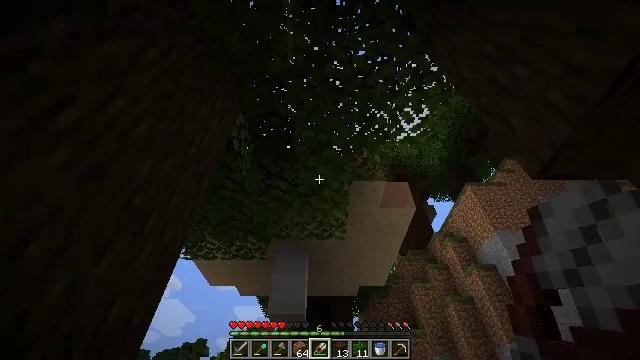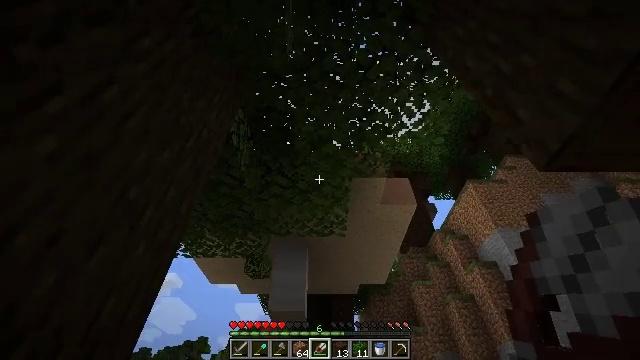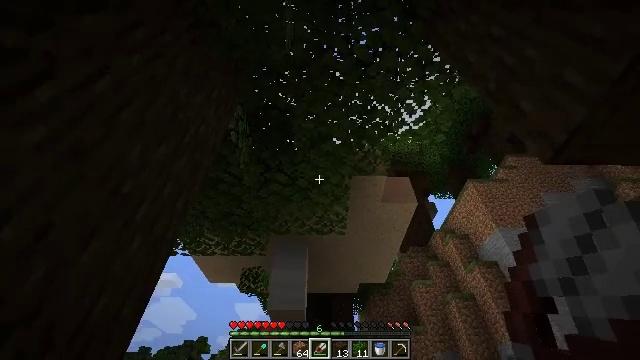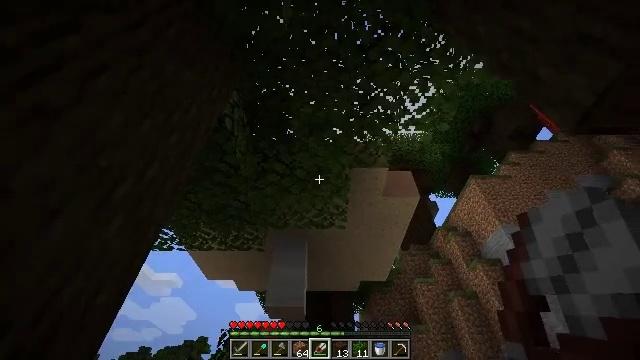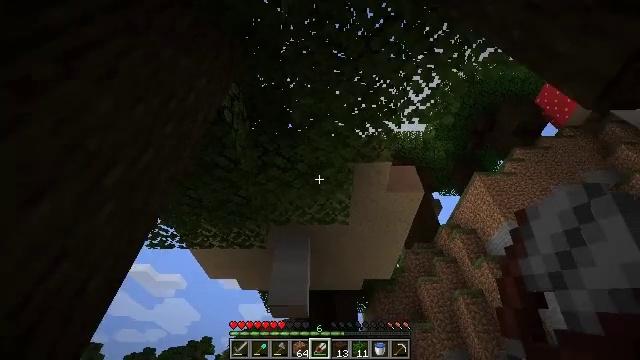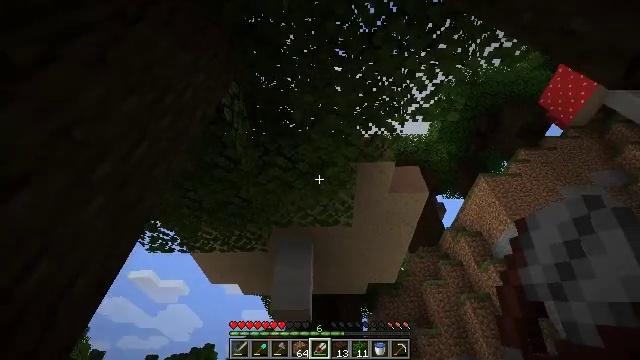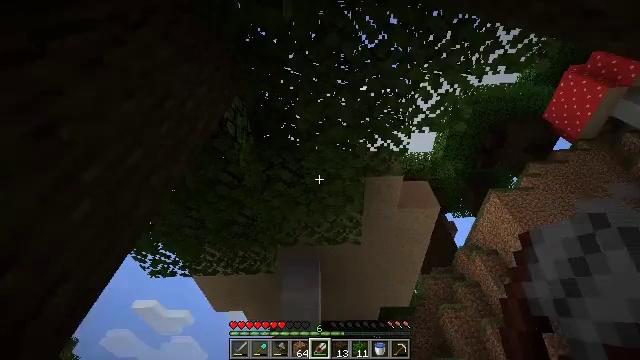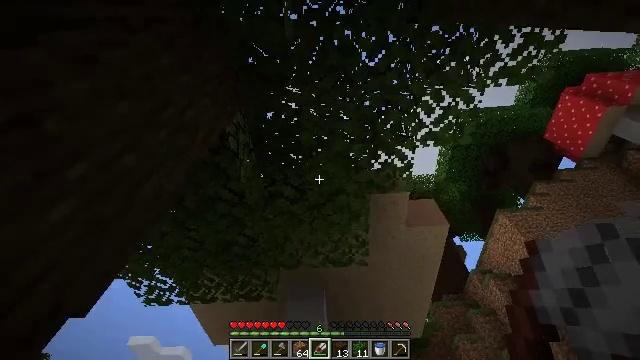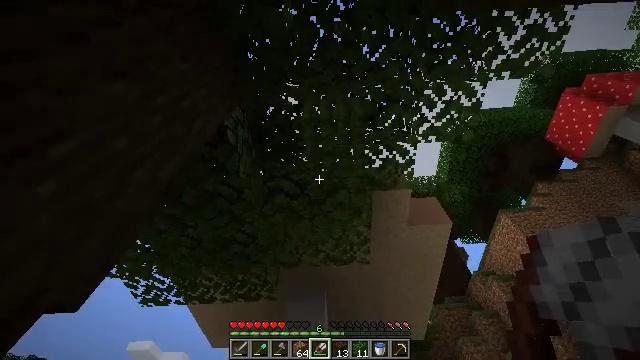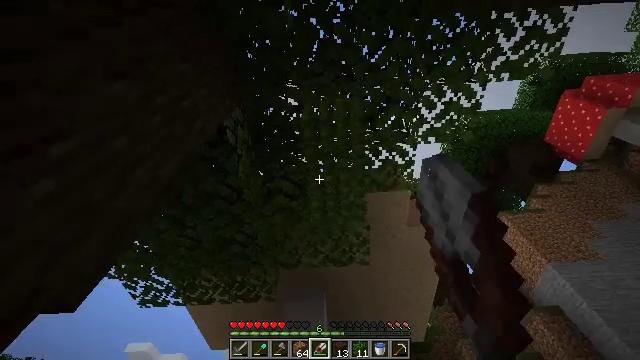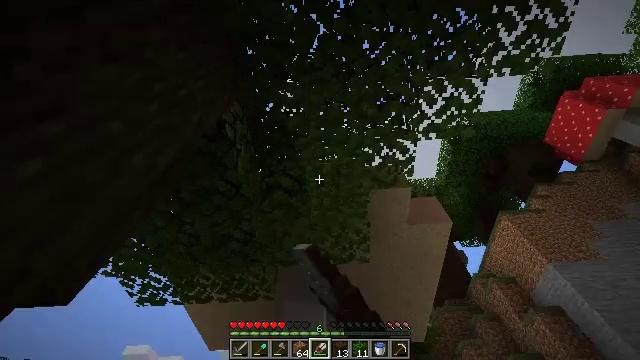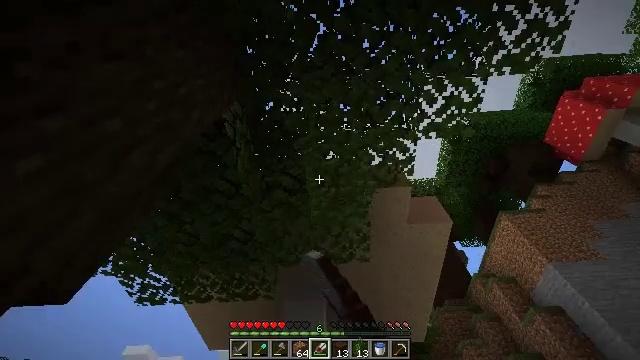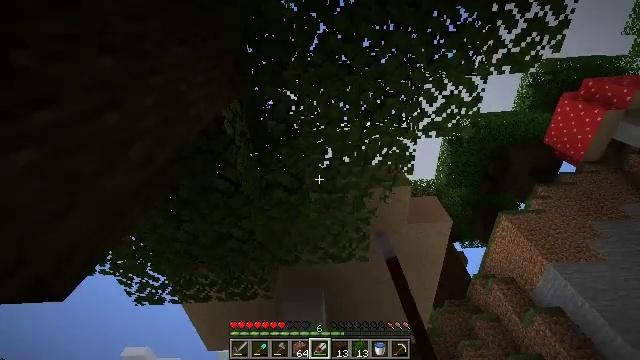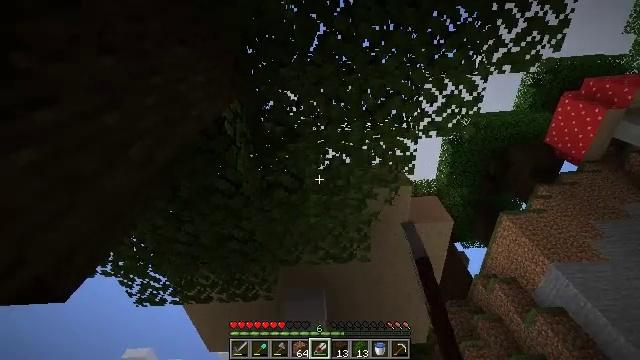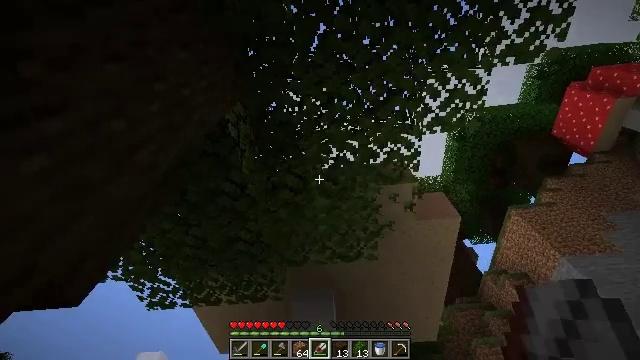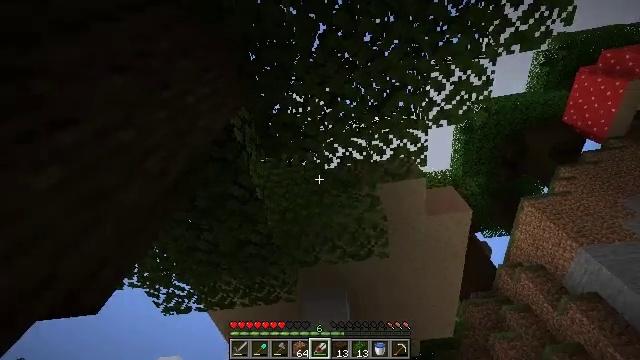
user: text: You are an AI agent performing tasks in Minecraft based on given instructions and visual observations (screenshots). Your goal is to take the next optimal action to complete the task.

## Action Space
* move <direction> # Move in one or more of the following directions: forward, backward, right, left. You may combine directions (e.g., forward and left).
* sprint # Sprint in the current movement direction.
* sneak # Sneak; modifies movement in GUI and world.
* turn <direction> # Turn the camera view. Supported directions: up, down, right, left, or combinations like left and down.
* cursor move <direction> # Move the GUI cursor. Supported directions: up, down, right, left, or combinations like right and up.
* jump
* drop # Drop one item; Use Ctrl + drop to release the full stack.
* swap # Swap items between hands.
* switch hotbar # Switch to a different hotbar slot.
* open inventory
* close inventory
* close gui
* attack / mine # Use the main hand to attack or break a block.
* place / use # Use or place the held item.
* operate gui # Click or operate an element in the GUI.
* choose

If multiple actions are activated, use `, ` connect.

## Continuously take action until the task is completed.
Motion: motion action
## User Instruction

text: Collect dark oak leaves by breaking them.
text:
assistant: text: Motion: move forward
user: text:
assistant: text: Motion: move forward
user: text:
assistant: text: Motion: move forward
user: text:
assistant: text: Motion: move forward
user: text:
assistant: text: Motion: move forward, turn up
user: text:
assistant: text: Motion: move forward, turn left and up
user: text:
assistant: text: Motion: move forward, turn left and up
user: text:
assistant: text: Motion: attack / mine
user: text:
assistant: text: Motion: attack / mine
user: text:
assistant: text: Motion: attack / mine
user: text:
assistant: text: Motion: attack / mine
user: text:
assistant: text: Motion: attack / mine
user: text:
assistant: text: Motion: attack / mine
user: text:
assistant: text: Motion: turn left, attack / mine
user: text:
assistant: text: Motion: turn left, attack / mine
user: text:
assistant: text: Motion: turn left and down, attack / mine
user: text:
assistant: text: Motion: turn left and down, attack / mine
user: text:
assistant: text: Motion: turn left and down, attack / mine
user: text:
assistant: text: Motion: attack / mine
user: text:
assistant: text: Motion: attack / mine
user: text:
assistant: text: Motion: attack / mine
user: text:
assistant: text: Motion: turn left, attack / mine
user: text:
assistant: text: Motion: move forward, turn left, attack / mine
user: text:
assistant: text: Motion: move forward, turn left, attack / mine
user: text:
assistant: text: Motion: move forward, turn left, attack / mine
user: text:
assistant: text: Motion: move forward, turn left, attack / mine
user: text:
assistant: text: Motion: move forward, turn left, attack / mine
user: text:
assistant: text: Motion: move forward, turn left and up, attack / mine
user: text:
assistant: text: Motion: move forward, turn left and up, attack / mine
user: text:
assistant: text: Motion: move forward, turn left and up, attack / mine